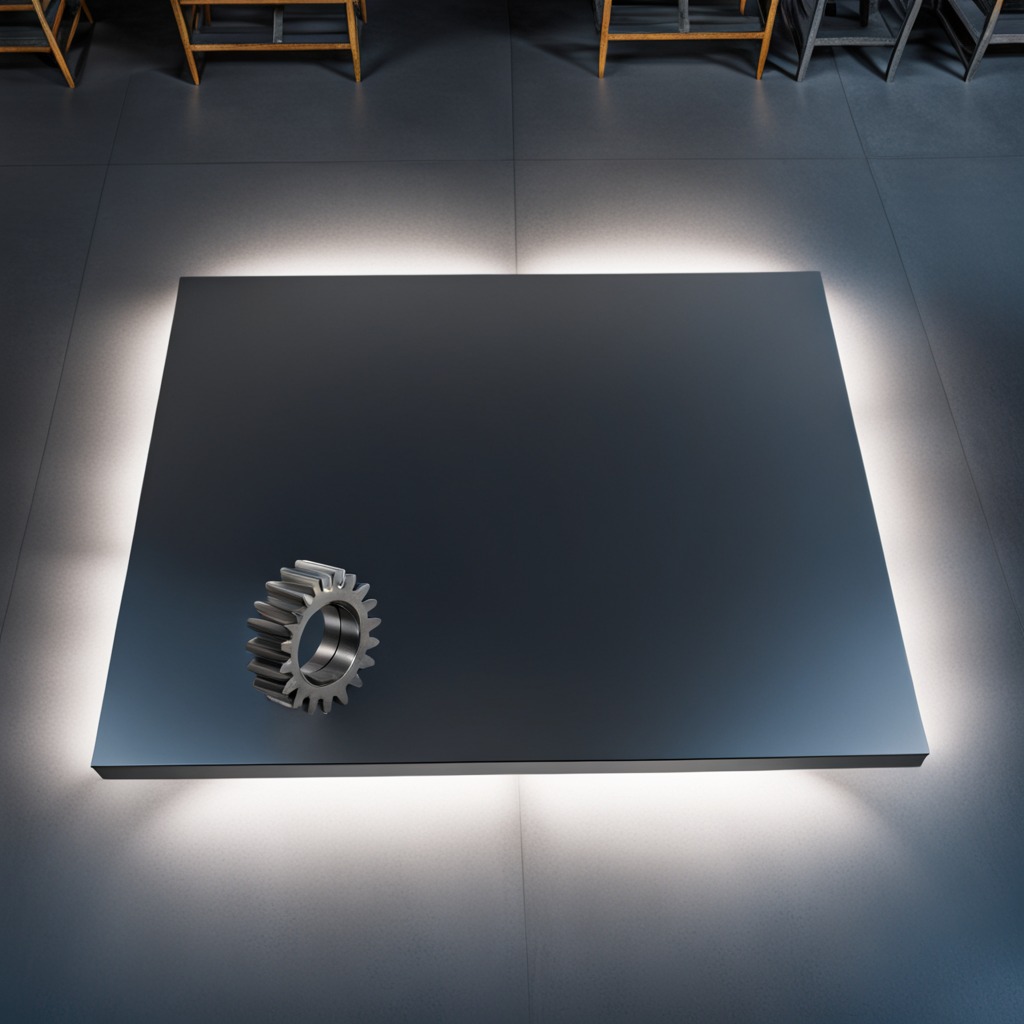
A steel gear with teeth lies on the clean empty table in the basement in the evening soft directional lighting on the tabletop realistic grain studio-quality clarity centered framing